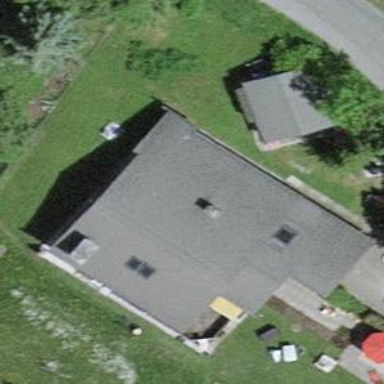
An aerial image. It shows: Simple and straightforward house.